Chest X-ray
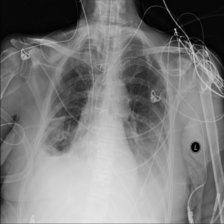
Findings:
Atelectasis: negative
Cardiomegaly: negative
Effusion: positive
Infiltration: negative
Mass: negative
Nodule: negative
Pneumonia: negative
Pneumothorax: negative
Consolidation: negative
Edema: negative
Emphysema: negative
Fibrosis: negative
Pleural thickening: negative
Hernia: negative